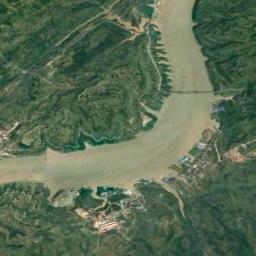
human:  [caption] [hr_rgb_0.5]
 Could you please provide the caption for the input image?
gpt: The yellow river goes through the mountainous area covered with vegetation and some houses are next to the river .

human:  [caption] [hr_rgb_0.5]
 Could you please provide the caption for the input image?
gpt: There are many trees around the river .

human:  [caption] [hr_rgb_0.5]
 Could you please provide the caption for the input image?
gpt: The river goes through trees and grass .

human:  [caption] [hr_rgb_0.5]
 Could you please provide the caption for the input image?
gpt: A broad light green river curved like a semicircle, With many tributaries, With green mountains on both sides and buildings .

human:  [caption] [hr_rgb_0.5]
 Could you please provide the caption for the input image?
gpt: There are some buildings and green meadows near the river .